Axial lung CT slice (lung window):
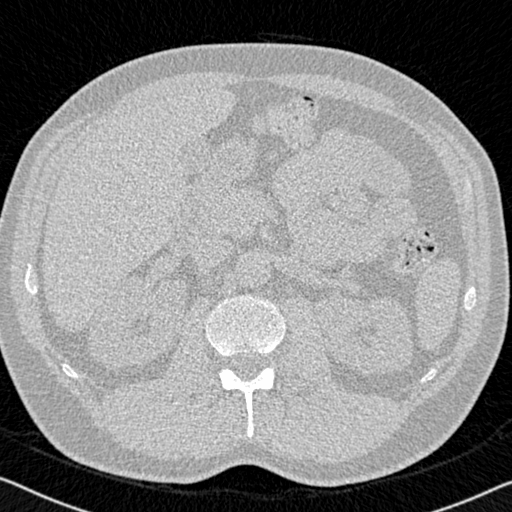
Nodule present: no